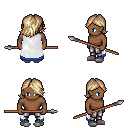
a pixel art fantasy rpg character, male body template, human, dark skin, white trimmed cape, metal pants, white blonde swoop hairstyle, white slippers, spear, four views (front, back, left, right), 2x2 character sprite sheet, small pixel art, hard edges, no anti-aliasing